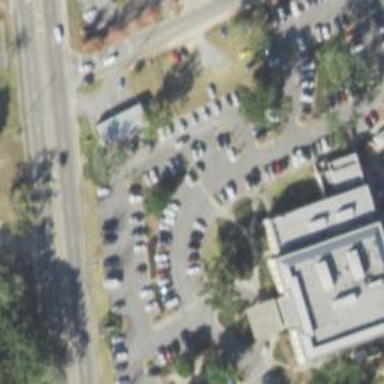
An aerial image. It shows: Parking space.